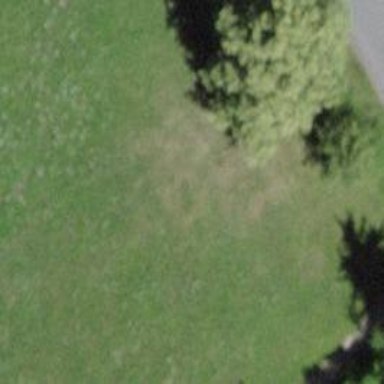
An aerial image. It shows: Picnic site for tourists.